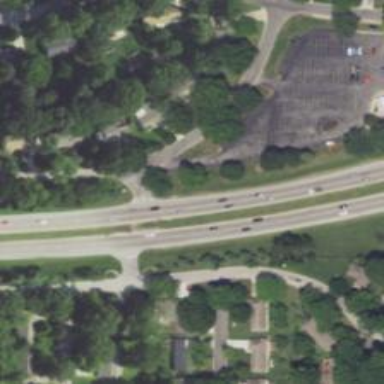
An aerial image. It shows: This image shows trunk highway that functions as expressway.